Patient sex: F
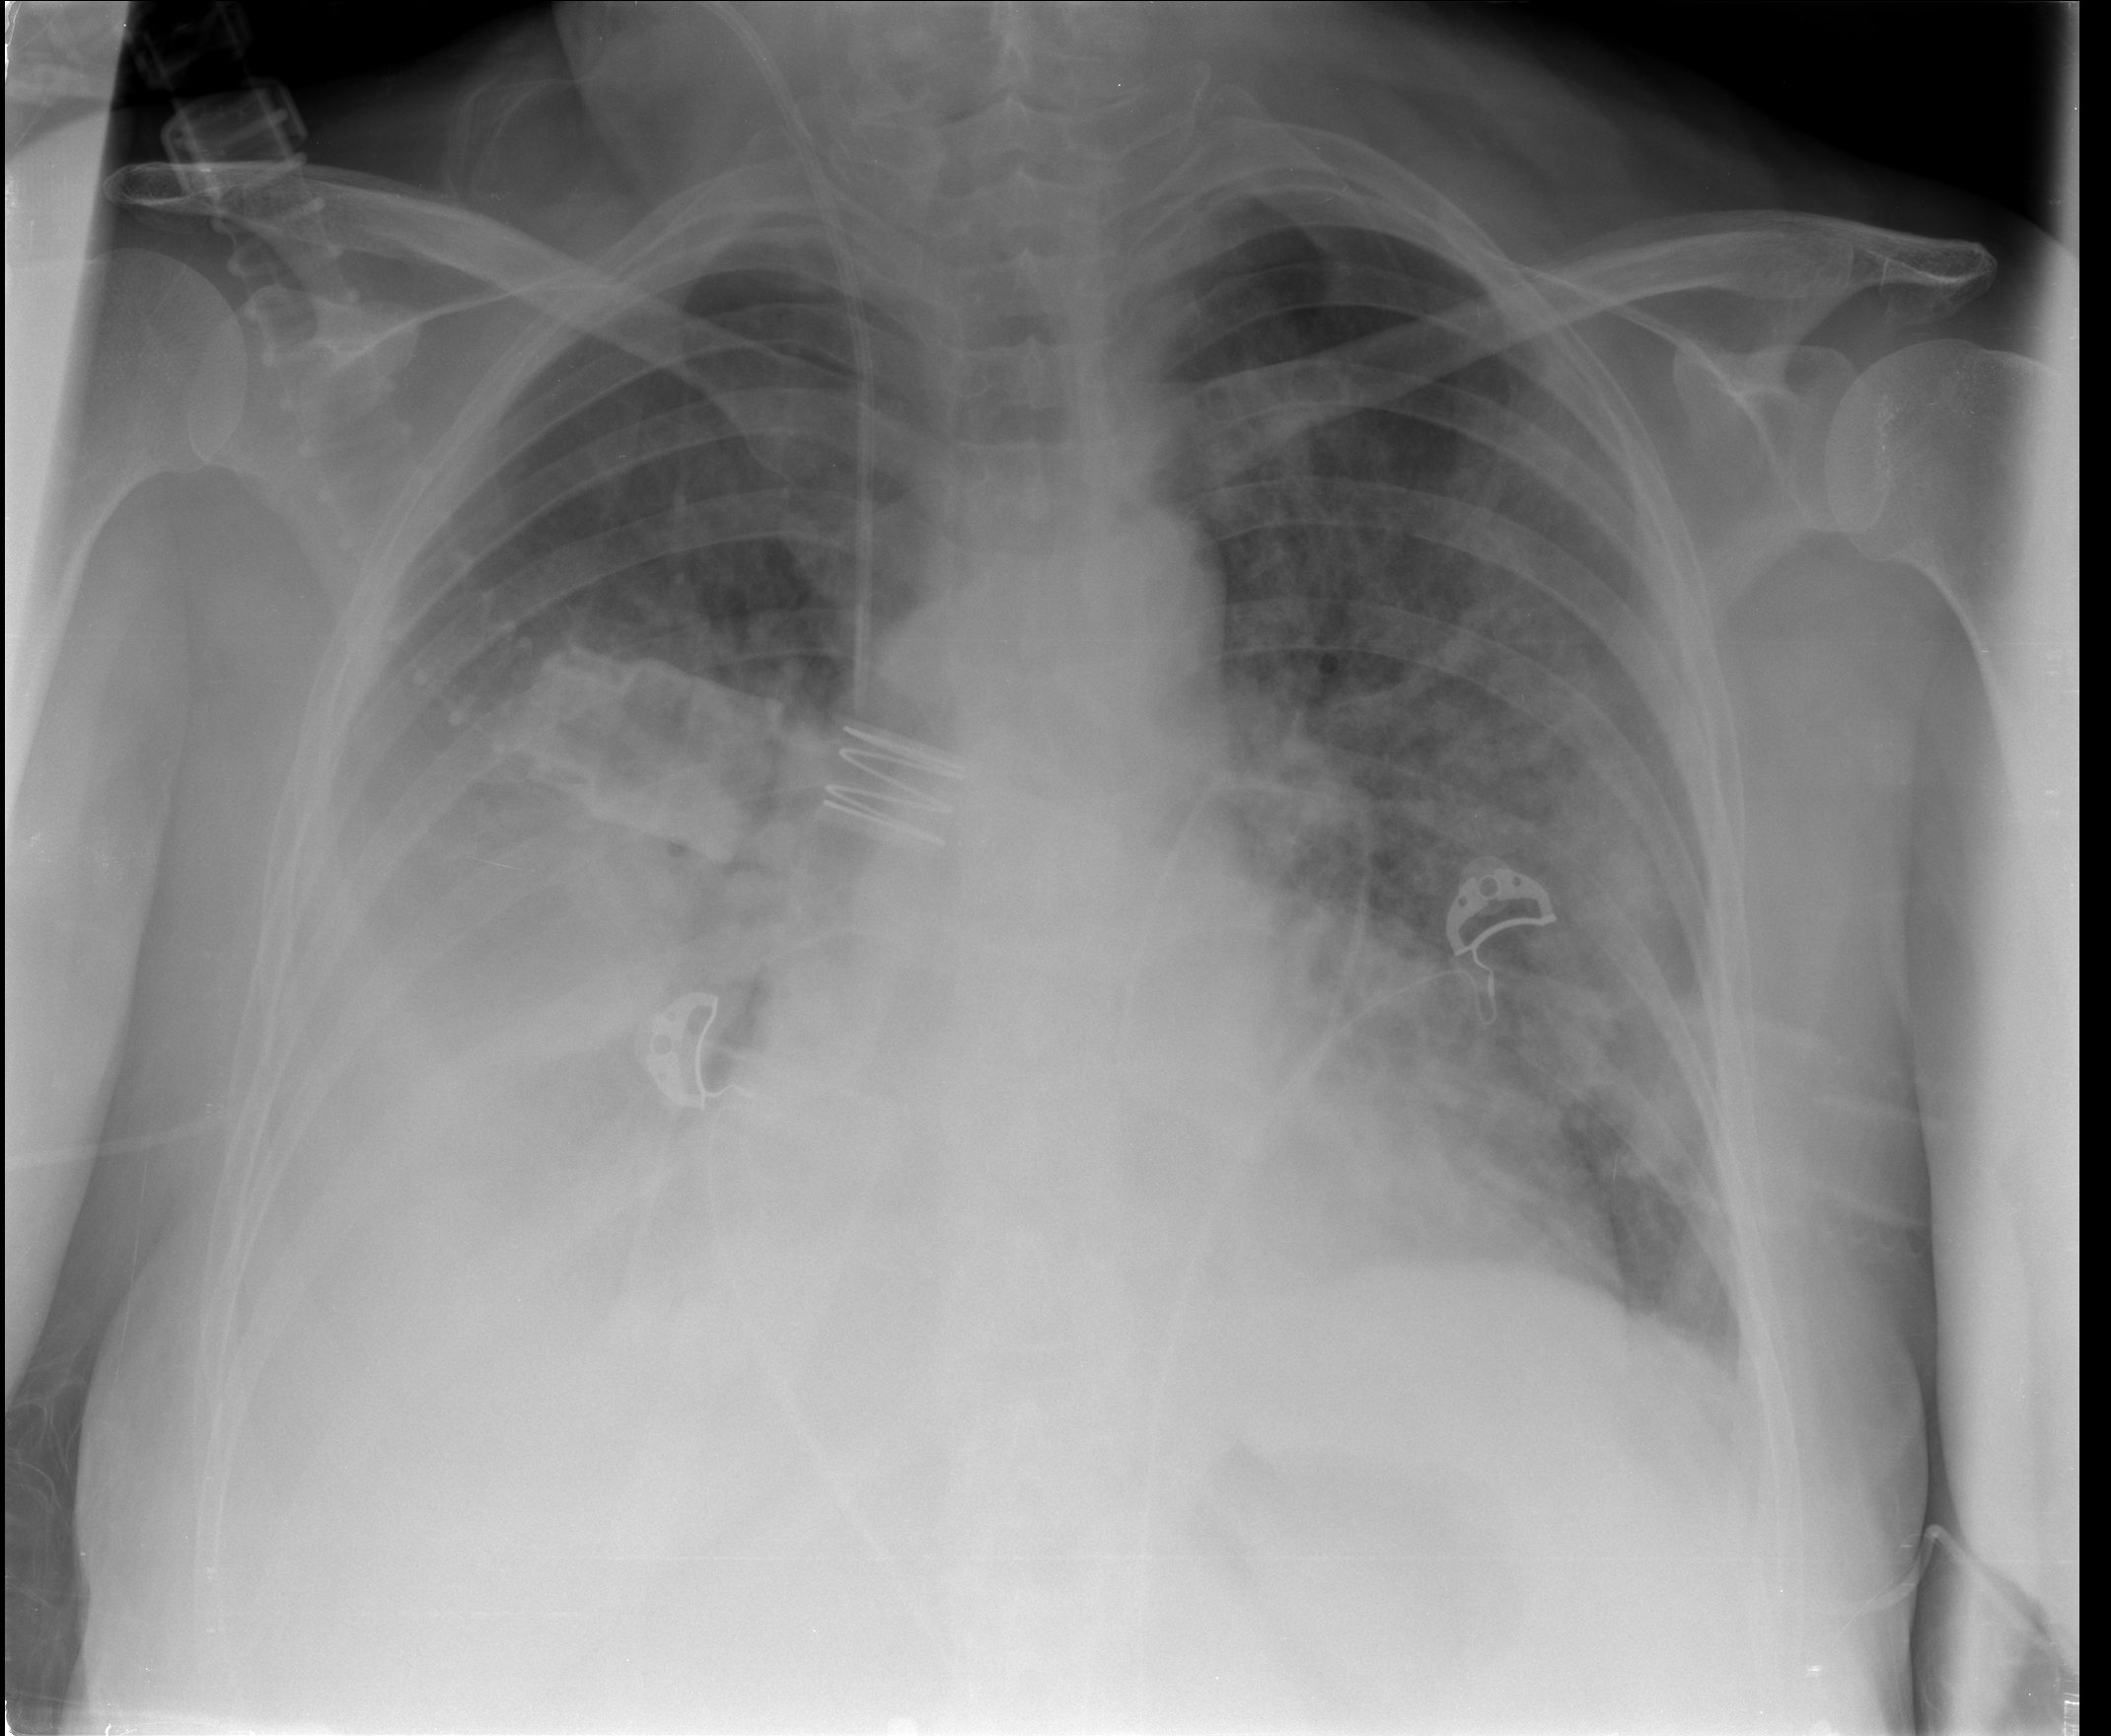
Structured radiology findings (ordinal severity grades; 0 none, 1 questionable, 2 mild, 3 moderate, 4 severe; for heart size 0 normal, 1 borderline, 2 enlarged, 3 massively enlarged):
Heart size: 2
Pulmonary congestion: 2
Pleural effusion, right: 3
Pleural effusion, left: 0
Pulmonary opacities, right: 2
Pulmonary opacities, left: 3
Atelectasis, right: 3
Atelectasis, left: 2